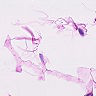
Metastatic tissue present: no